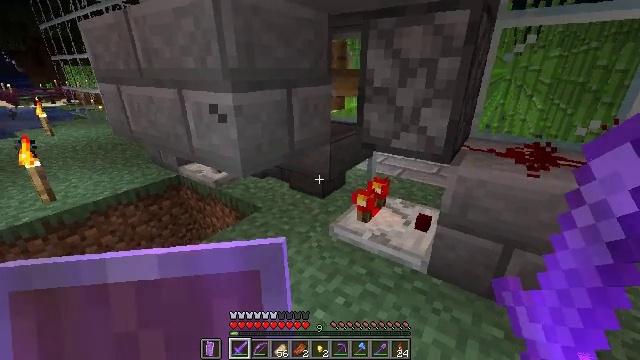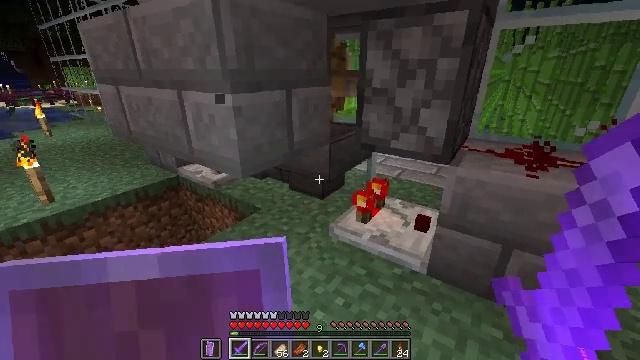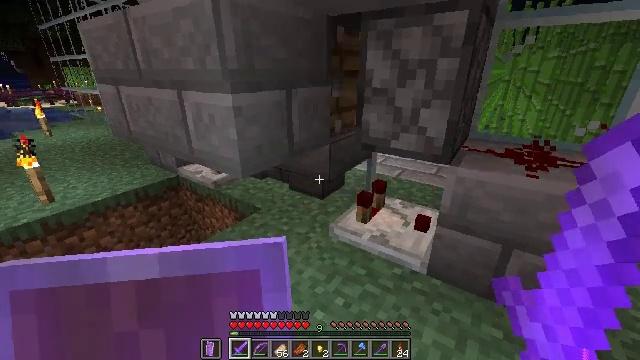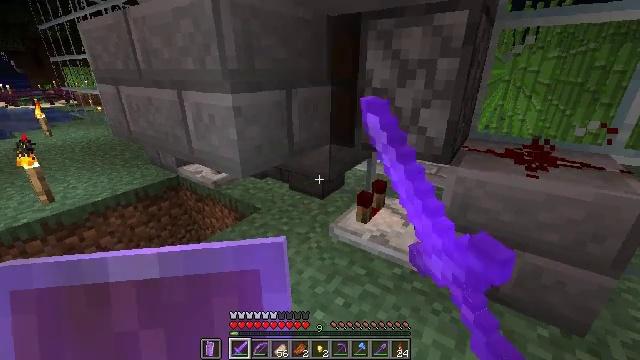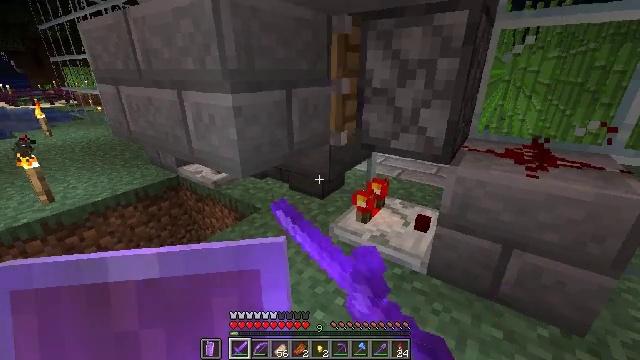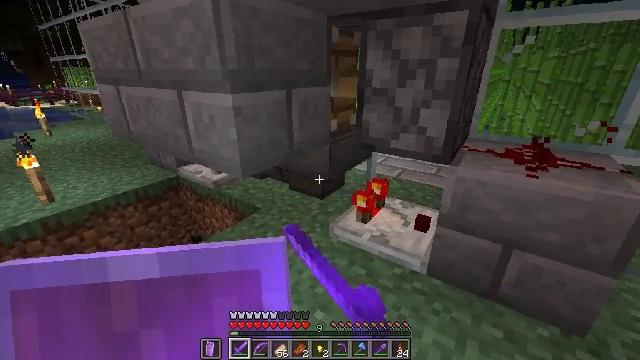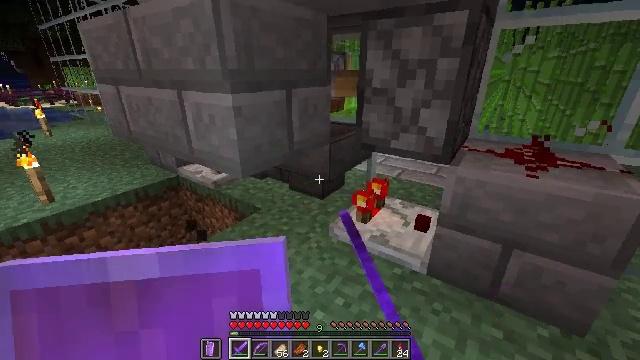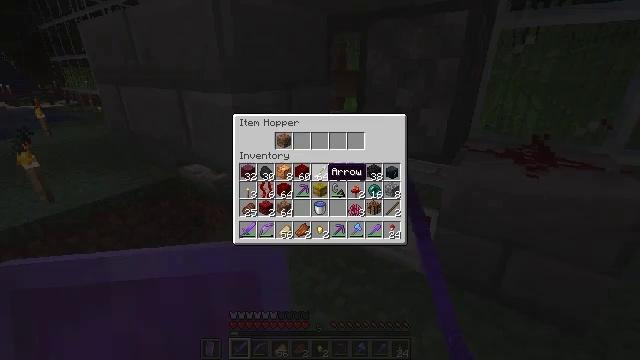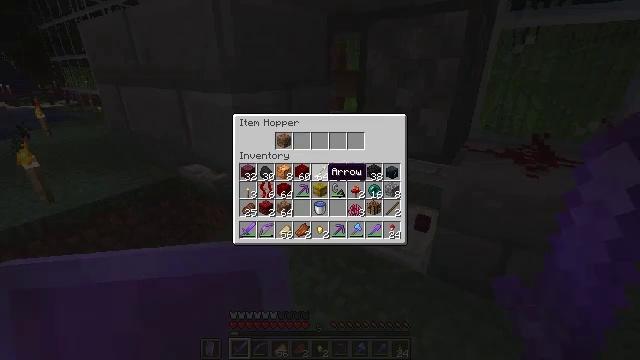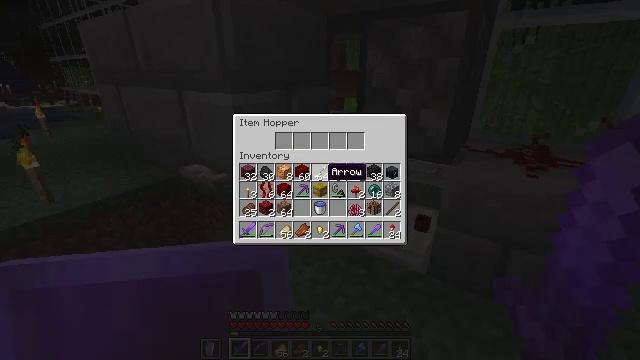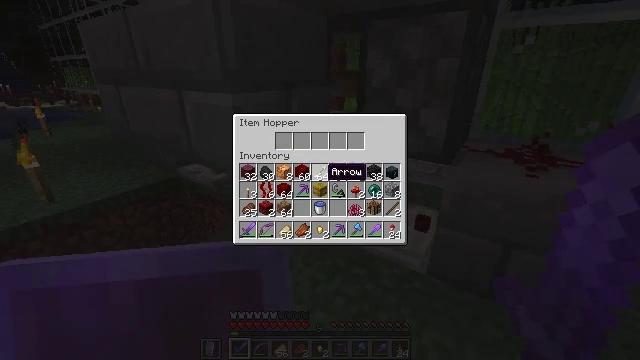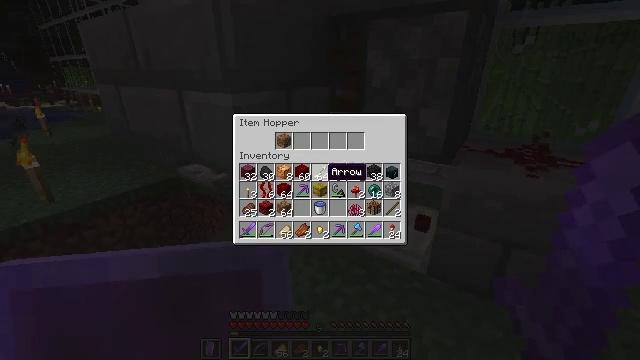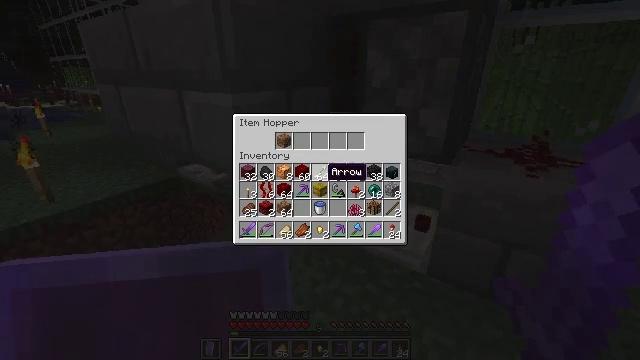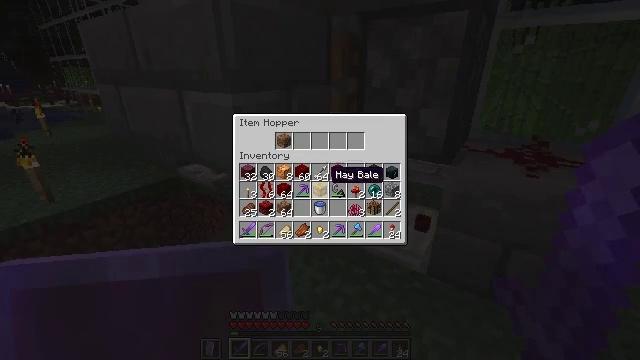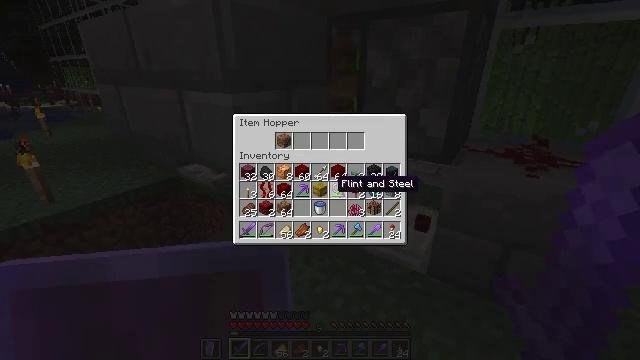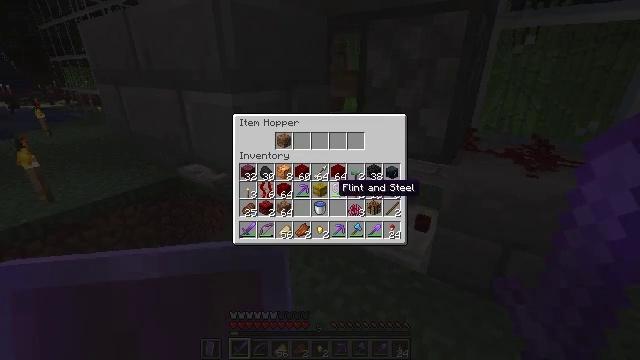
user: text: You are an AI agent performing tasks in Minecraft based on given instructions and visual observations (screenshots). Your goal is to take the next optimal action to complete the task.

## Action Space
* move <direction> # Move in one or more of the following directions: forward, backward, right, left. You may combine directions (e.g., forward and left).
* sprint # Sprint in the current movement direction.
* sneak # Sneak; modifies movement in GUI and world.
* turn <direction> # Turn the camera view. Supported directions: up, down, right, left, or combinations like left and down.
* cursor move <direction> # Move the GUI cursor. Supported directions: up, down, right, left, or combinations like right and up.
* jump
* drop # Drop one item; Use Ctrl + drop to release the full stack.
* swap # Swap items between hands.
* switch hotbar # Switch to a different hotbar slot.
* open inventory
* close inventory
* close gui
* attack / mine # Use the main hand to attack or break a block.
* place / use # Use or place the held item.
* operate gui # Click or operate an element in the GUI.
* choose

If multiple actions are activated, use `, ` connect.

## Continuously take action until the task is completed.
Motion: motion action
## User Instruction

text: Break the spruce trapdoor from a structure.
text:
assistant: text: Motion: no_op
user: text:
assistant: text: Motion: use / place
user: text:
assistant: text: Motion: use / place
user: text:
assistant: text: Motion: use / place
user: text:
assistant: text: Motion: no_op
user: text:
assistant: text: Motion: no_op
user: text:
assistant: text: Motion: no_op
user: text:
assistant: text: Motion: no_op
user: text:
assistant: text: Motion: no_op
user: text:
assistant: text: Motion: no_op
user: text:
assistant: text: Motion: no_op
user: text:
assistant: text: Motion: no_op
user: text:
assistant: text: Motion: no_op
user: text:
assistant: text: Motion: turn down
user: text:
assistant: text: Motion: no_op
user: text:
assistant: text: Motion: no_op
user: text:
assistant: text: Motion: sneak, turn down
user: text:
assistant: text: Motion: sneak
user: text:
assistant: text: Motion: sneak
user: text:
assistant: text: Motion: sneak
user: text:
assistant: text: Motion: sneak
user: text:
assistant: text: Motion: sneak, turn right
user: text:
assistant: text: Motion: sneak
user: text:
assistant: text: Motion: sneak
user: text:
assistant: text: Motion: sneak
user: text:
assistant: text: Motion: sneak
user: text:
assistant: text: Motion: sneak
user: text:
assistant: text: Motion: sneak, turn left
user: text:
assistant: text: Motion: sneak, turn left
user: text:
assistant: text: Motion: sneak, turn left